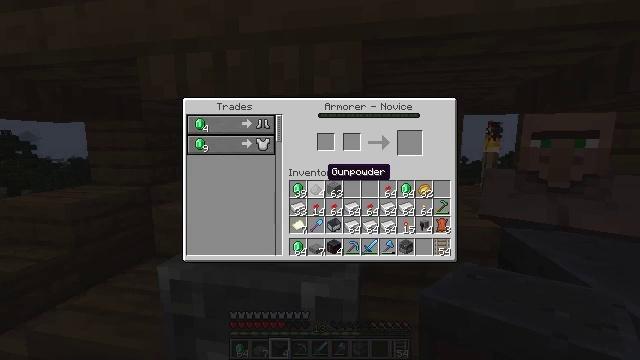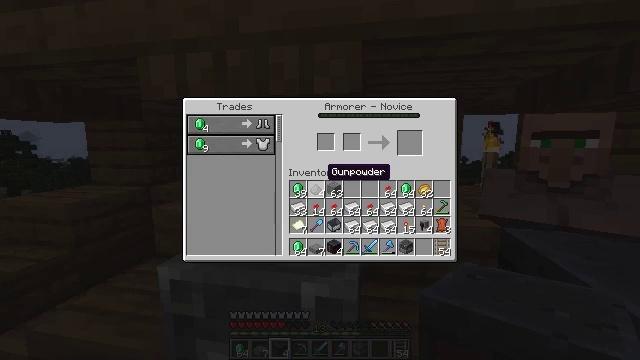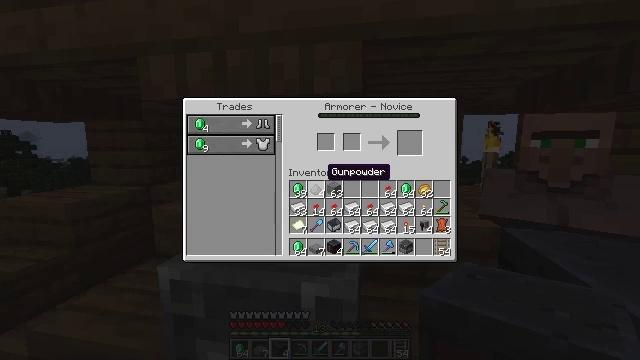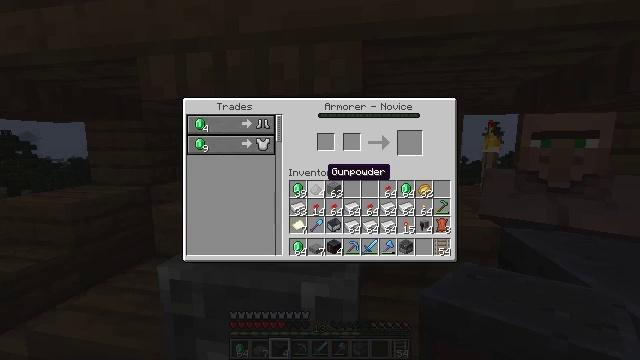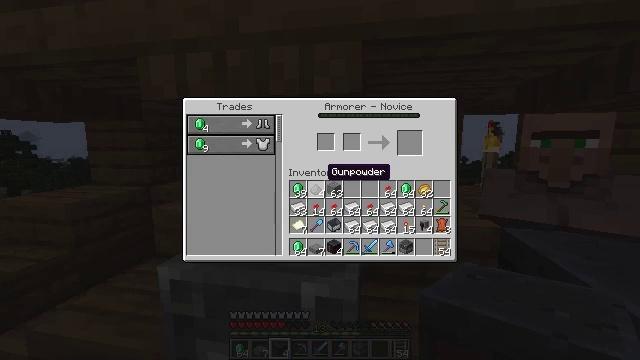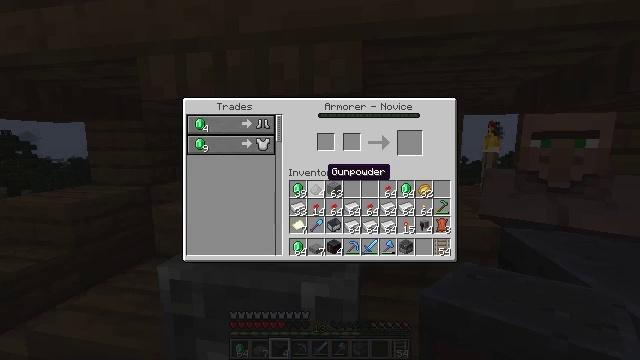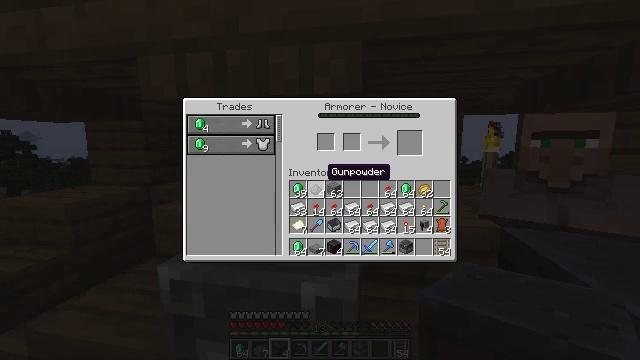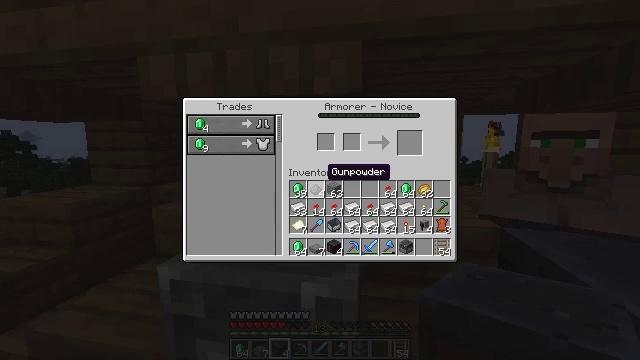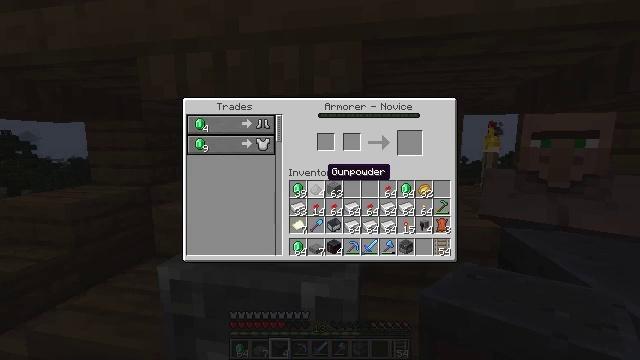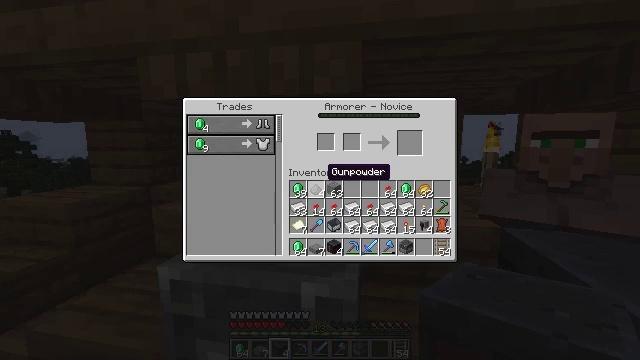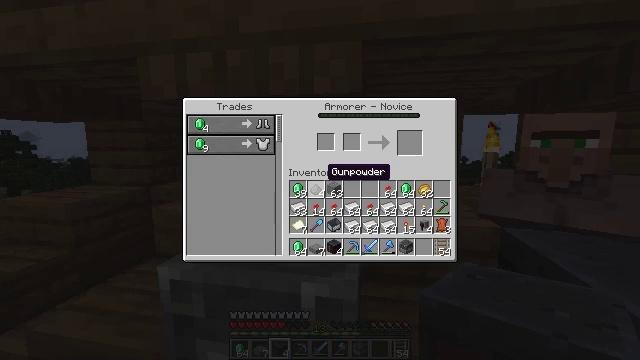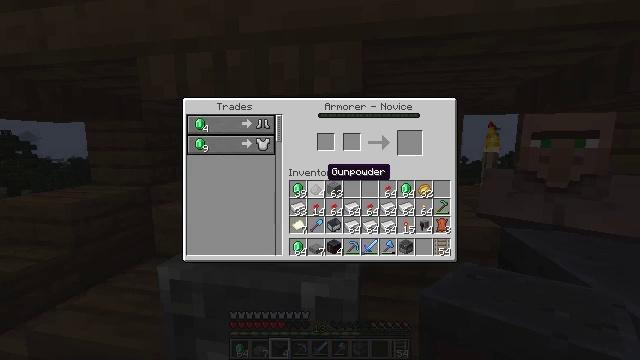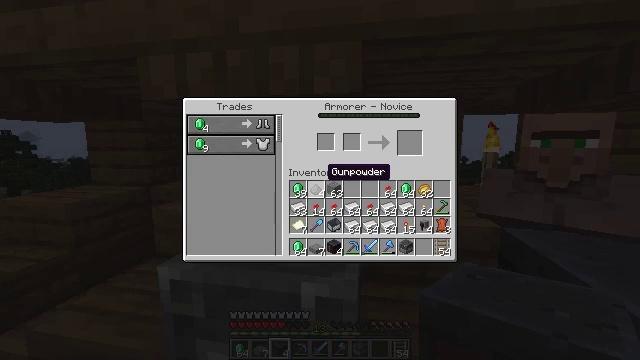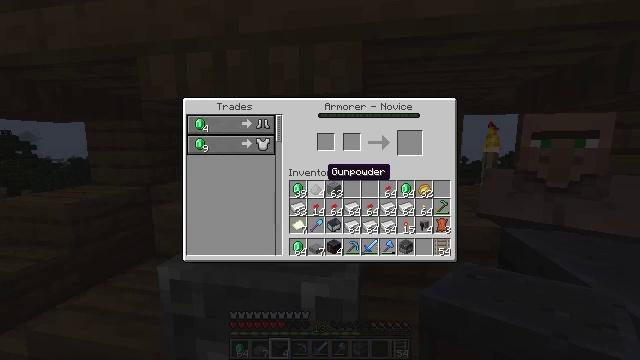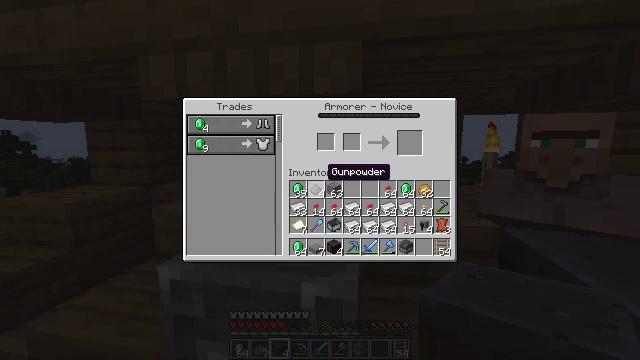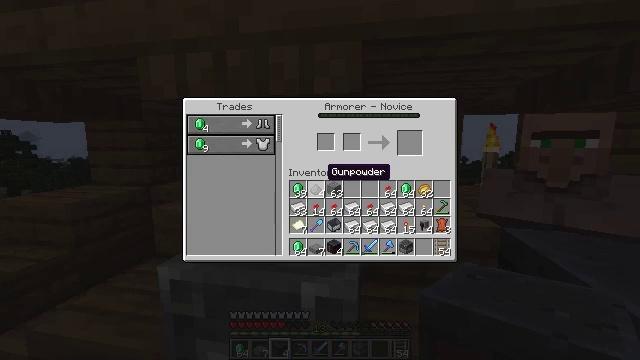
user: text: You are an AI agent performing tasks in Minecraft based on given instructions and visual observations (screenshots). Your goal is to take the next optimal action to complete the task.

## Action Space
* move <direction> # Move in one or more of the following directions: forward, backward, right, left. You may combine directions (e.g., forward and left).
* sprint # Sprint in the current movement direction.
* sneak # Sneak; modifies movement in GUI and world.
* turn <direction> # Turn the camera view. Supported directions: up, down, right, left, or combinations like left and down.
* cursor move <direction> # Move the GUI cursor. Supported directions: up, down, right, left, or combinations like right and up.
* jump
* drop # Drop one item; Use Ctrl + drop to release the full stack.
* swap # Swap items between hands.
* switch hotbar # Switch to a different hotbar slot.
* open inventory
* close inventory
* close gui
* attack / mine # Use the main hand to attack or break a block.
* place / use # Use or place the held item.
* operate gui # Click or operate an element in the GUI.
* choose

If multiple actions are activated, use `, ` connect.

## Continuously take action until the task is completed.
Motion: motion action
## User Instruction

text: Retrieve the smithing table you placed.
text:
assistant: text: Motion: no_op
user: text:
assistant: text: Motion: no_op
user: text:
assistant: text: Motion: no_op
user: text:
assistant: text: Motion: no_op
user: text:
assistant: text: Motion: no_op
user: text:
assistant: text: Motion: no_op
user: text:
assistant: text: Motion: no_op
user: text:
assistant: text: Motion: no_op
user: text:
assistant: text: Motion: no_op
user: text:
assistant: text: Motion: no_op
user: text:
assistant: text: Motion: no_op
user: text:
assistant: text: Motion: no_op
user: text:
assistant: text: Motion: no_op
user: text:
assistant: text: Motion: no_op
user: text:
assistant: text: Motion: no_op
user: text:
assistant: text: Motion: no_op
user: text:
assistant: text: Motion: no_op
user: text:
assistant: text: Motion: no_op
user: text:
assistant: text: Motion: no_op
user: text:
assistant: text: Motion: close gui
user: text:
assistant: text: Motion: no_op
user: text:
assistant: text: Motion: no_op
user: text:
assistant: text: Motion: no_op
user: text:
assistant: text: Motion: turn right and down
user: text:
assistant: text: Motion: turn right and down
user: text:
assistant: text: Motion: turn down
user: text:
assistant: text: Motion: turn left and down
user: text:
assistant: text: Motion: turn left and down
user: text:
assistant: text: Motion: no_op
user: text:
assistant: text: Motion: no_op